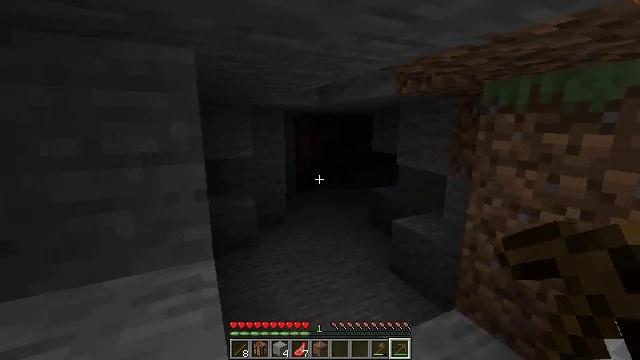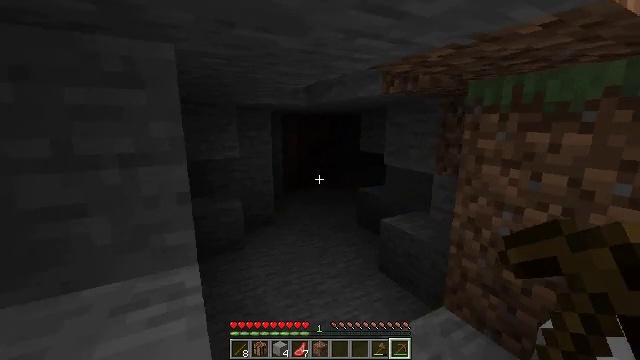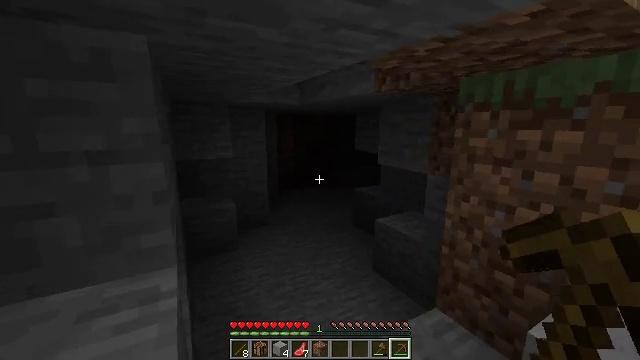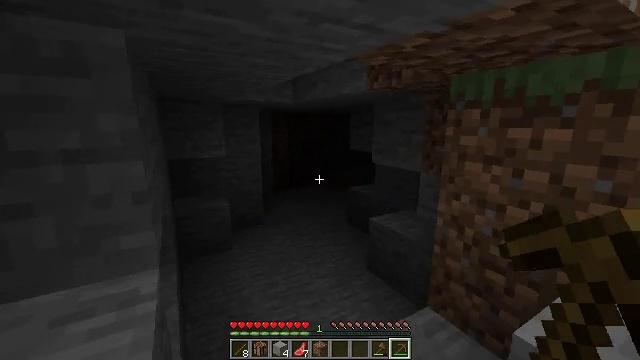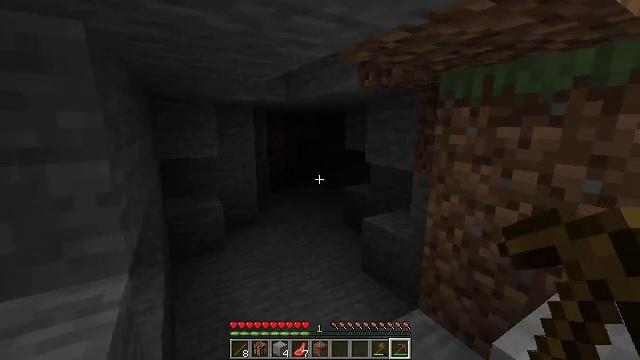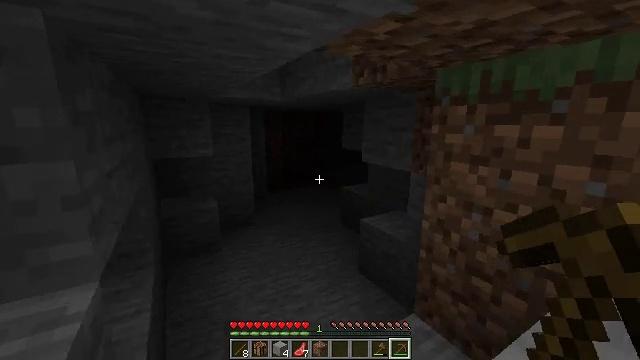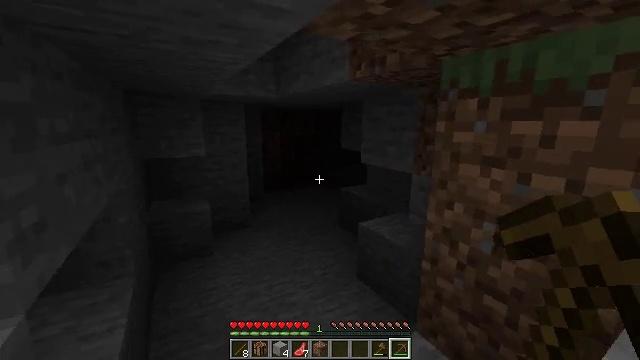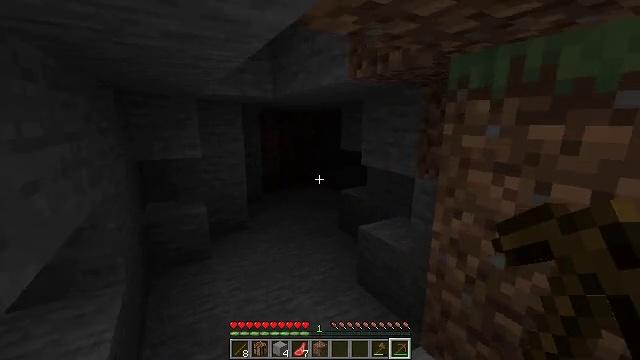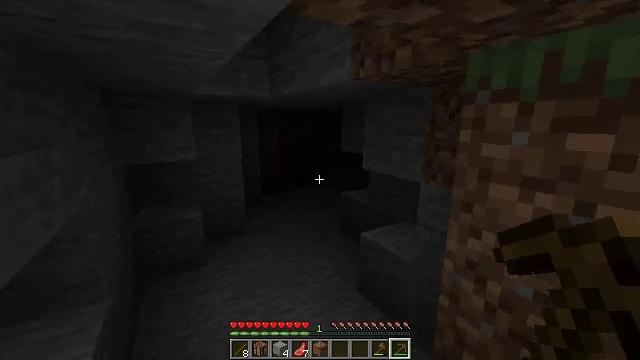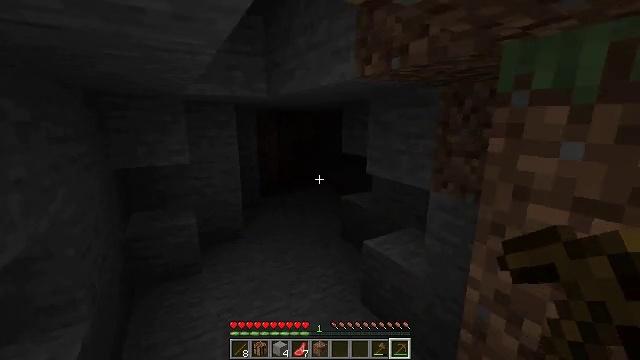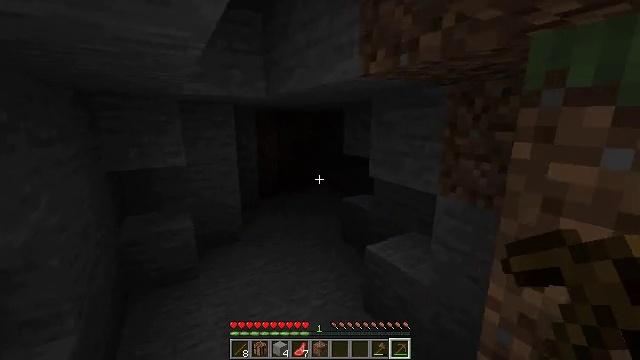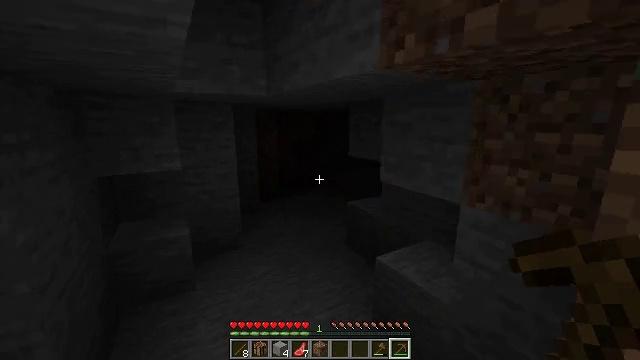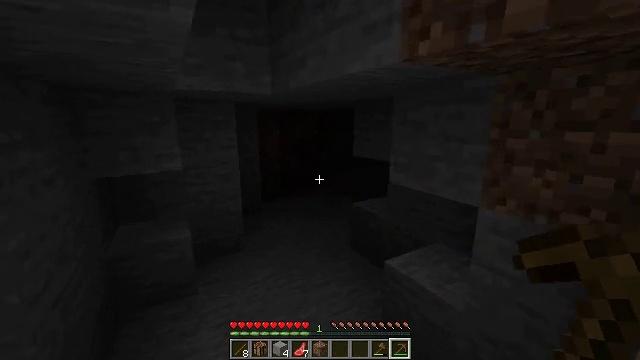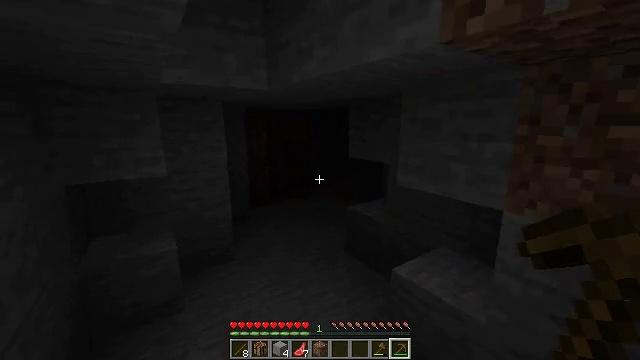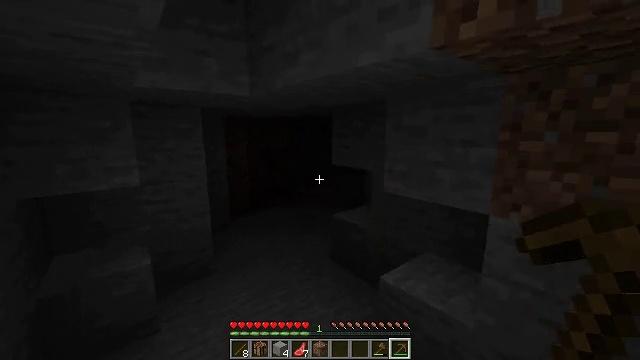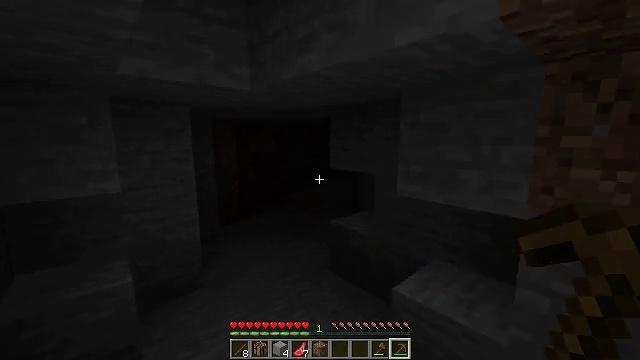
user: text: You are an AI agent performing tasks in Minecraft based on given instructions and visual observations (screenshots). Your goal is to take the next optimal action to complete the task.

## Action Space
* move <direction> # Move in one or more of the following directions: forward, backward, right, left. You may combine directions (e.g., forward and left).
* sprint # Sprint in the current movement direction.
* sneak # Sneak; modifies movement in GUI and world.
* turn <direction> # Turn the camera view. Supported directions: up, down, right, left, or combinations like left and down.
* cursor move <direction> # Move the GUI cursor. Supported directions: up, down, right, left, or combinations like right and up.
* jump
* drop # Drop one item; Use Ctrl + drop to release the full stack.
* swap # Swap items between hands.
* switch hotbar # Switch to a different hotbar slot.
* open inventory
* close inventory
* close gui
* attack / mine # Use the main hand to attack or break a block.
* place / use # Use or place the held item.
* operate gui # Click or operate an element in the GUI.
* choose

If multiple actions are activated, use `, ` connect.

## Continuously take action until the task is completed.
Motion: motion action
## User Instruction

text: Dig up the grass block for dirt.
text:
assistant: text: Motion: move forward, turn right
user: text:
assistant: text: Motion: move forward
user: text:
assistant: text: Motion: move forward
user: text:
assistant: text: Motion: move forward
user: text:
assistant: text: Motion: move forward
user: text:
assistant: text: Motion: move forward
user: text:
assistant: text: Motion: move forward
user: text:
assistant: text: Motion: move forward
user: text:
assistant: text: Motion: move forward
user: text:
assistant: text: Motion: move forward
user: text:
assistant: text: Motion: move forward and move left
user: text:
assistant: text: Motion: move forward and move left
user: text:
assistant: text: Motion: move forward and move left, turn right
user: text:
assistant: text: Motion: move forward and move left, turn right and up
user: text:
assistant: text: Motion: move forward and move left, turn right and up
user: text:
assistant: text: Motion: move forward and move left, turn right
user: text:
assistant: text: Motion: turn right
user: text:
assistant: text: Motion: turn right and up
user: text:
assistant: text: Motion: turn right and up
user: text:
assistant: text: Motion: no_op
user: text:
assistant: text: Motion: no_op
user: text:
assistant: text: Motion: no_op
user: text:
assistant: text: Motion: no_op
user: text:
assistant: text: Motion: no_op
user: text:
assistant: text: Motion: no_op
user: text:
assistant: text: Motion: no_op
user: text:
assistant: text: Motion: no_op
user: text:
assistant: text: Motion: no_op
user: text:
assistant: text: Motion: no_op
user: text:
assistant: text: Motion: no_op